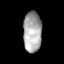
Tissue: skin
Cell type: Epithelial cells
Senescence score: 0.9409
Nuclear area (px): 732
Mean DAPI intensity: 168.951